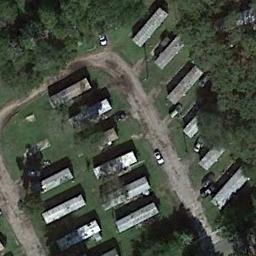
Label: mobile_home_park